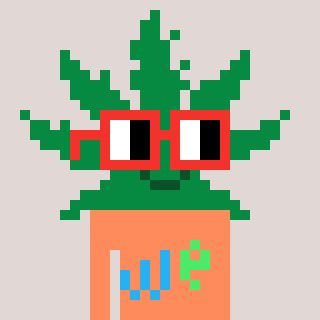
a pixel art character with square red glasses, a weed-shaped head and a peachy-colored body on a warm background